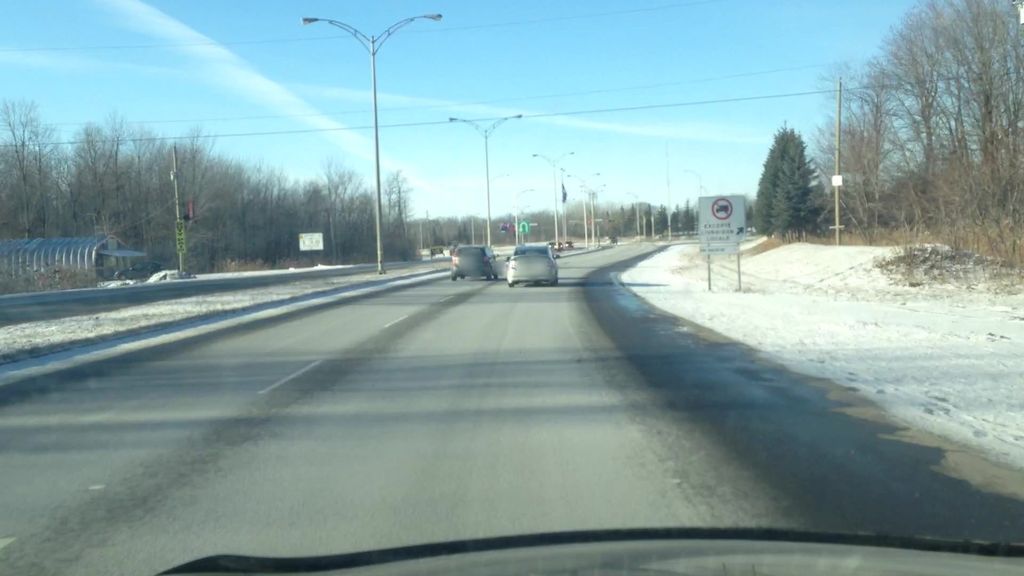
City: montreal